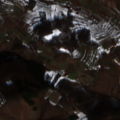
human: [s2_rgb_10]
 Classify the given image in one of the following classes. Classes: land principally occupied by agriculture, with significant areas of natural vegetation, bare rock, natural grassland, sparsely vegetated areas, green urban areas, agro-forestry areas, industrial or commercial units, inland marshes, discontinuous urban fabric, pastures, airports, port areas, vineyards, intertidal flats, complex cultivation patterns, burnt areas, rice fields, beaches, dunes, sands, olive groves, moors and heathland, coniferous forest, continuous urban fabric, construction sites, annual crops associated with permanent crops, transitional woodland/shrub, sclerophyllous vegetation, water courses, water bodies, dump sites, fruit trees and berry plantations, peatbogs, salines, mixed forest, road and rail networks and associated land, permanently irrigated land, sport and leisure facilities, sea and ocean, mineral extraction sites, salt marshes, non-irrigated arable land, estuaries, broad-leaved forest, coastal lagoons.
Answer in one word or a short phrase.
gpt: non-irrigated arable land, complex cultivation patterns, land principally occupied by agriculture, with significant areas of natural vegetation, broad-leaved forest